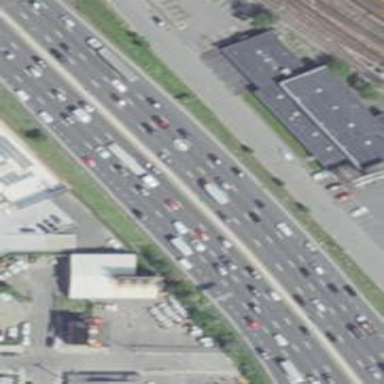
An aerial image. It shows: Asphalt motorway.